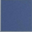
Piece: xx